Interaction volume radius: 10 \u00c5
Interaction volume height: 20 \u00c5
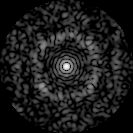
Disorder parameter: 0.7583